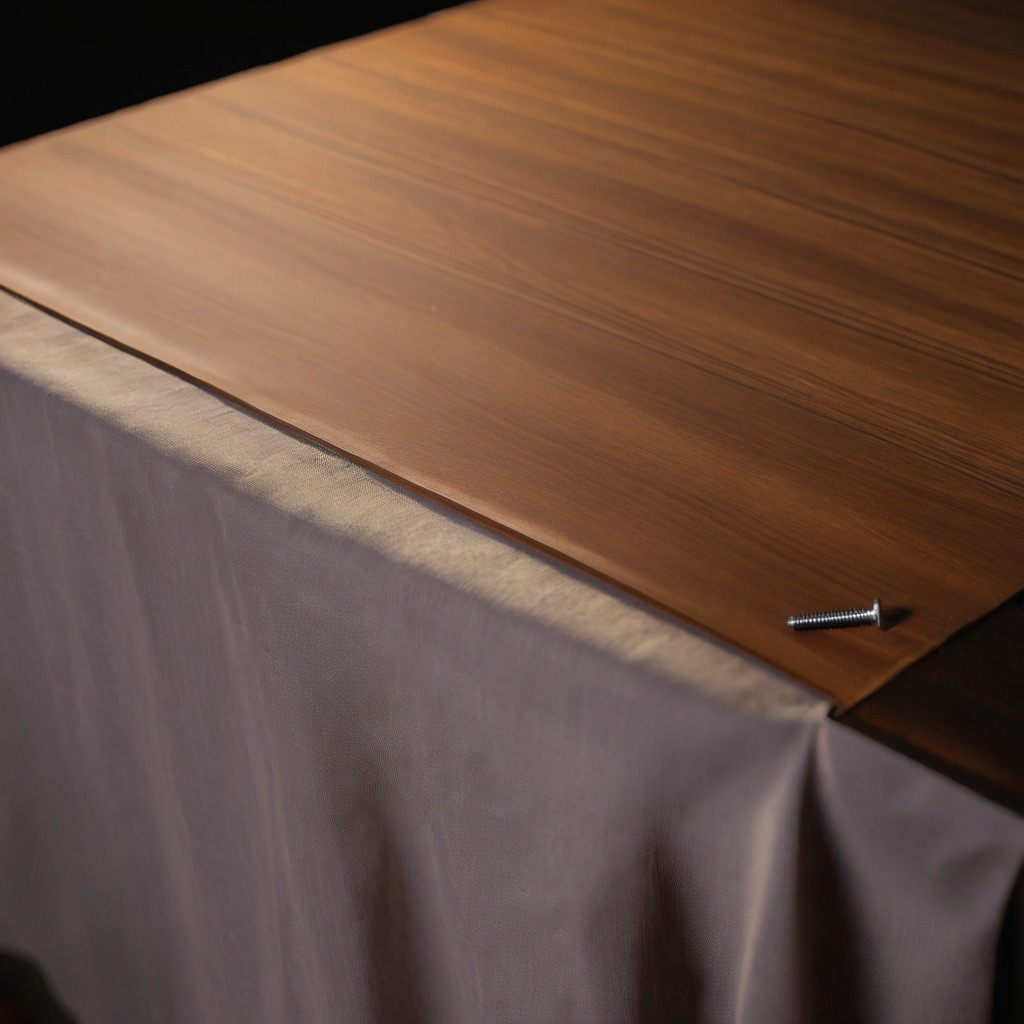
A metal screw lies on the wooden table.